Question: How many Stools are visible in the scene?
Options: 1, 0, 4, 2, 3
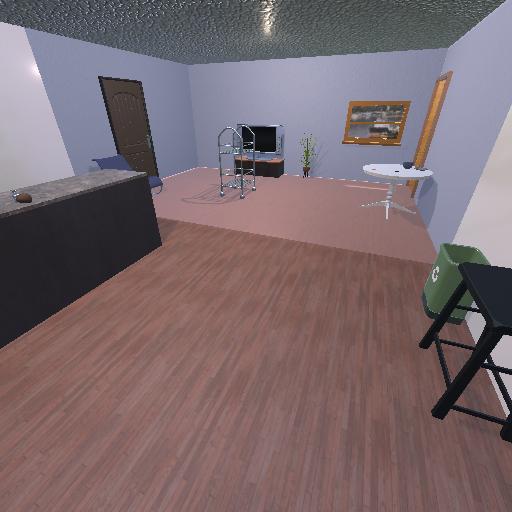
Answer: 1